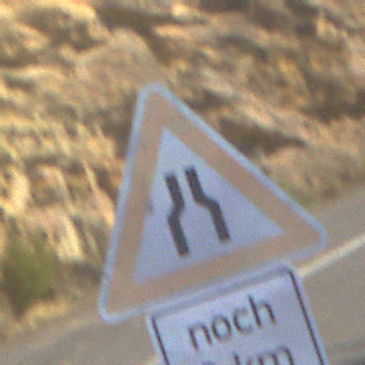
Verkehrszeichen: VerengteFahrbahn
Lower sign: LaengeEinerStrecke4
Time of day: MorningAfternoon
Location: Outdoor (RoadRail)
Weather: PartlyCloudy
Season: NotSpecified
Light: Natural